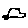
Label: car